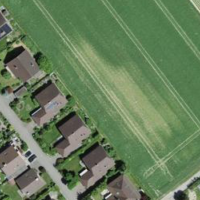
EUNIS habitat code: 52
Species observed at this site:
Lysimachia punctata